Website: home-depot
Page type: payment
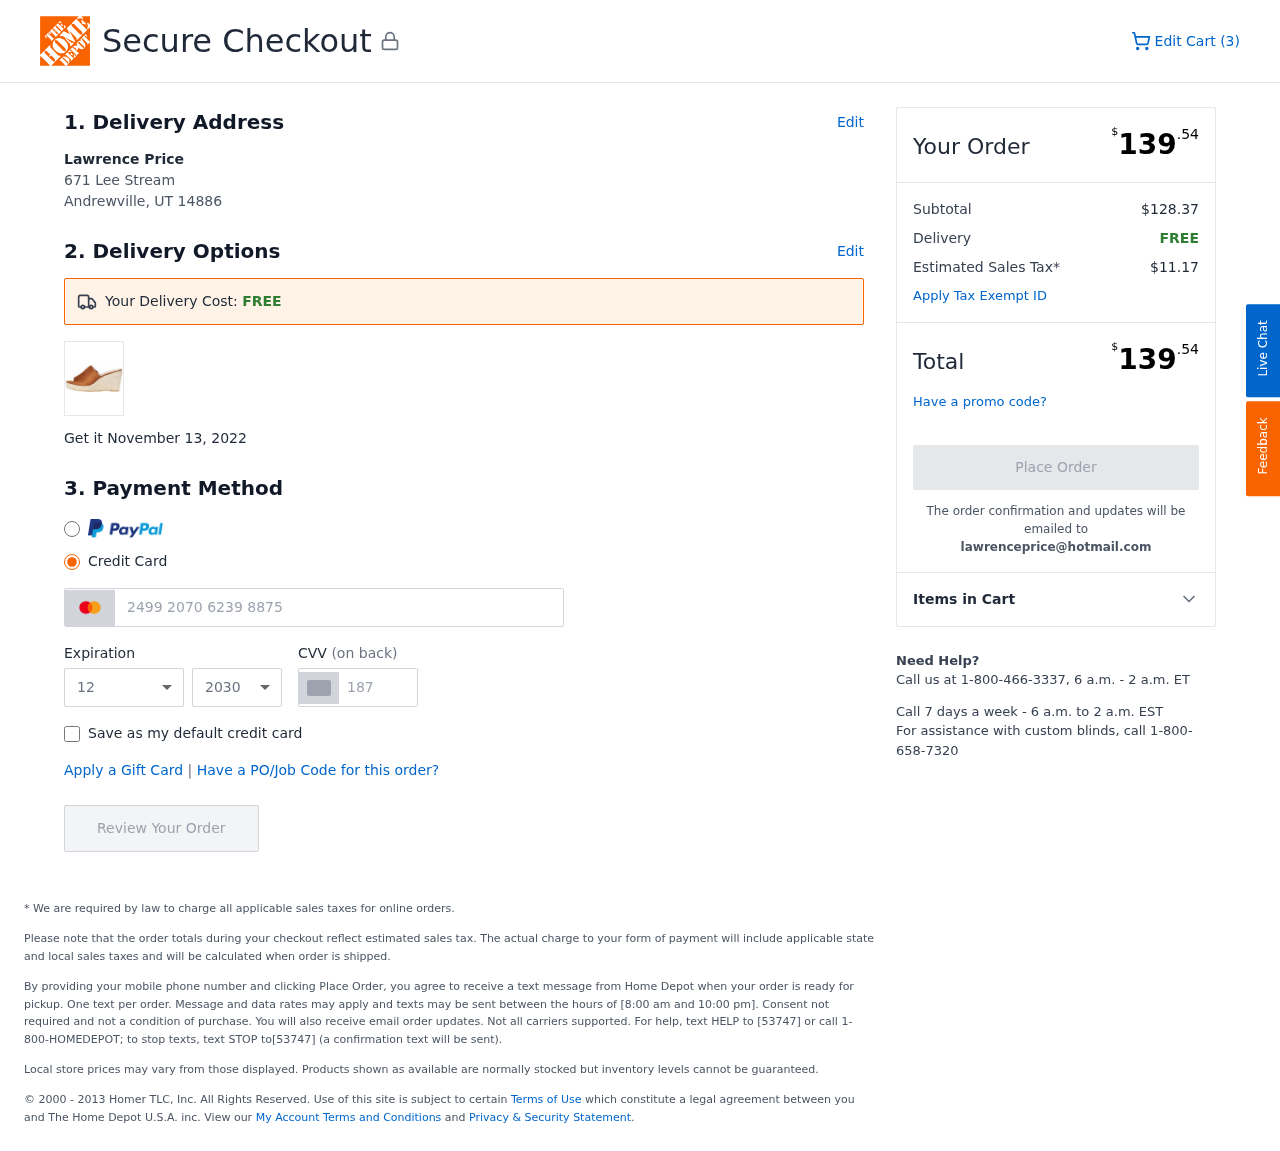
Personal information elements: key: PII_CARD_CVV
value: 187
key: PII_CARD_EXPIRY_MONTH
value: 12
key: PII_CARD_EXPIRY_YEAR
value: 30
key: PII_CARD_NUMBER
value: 2499 2070 6239 8875
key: PII_CITY_STATE_ZIP
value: Andrewville, UT 14886
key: PII_EMAIL
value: lawrenceprice@hotmail.com
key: PII_FULLNAME
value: Lawrence Price
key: PII_STREET
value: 671 Lee Stream
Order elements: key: ORDER_NUM_ITEMS
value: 3
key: ORDER_DELIVERY_DATE
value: November 13, 2022
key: ORDER_TOTAL
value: $139.54
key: ORDER_SUBTOTAL
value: $128.37
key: ORDER_SHIPPING_COST
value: FREE
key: ORDER_TAX
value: $11.17